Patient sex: F
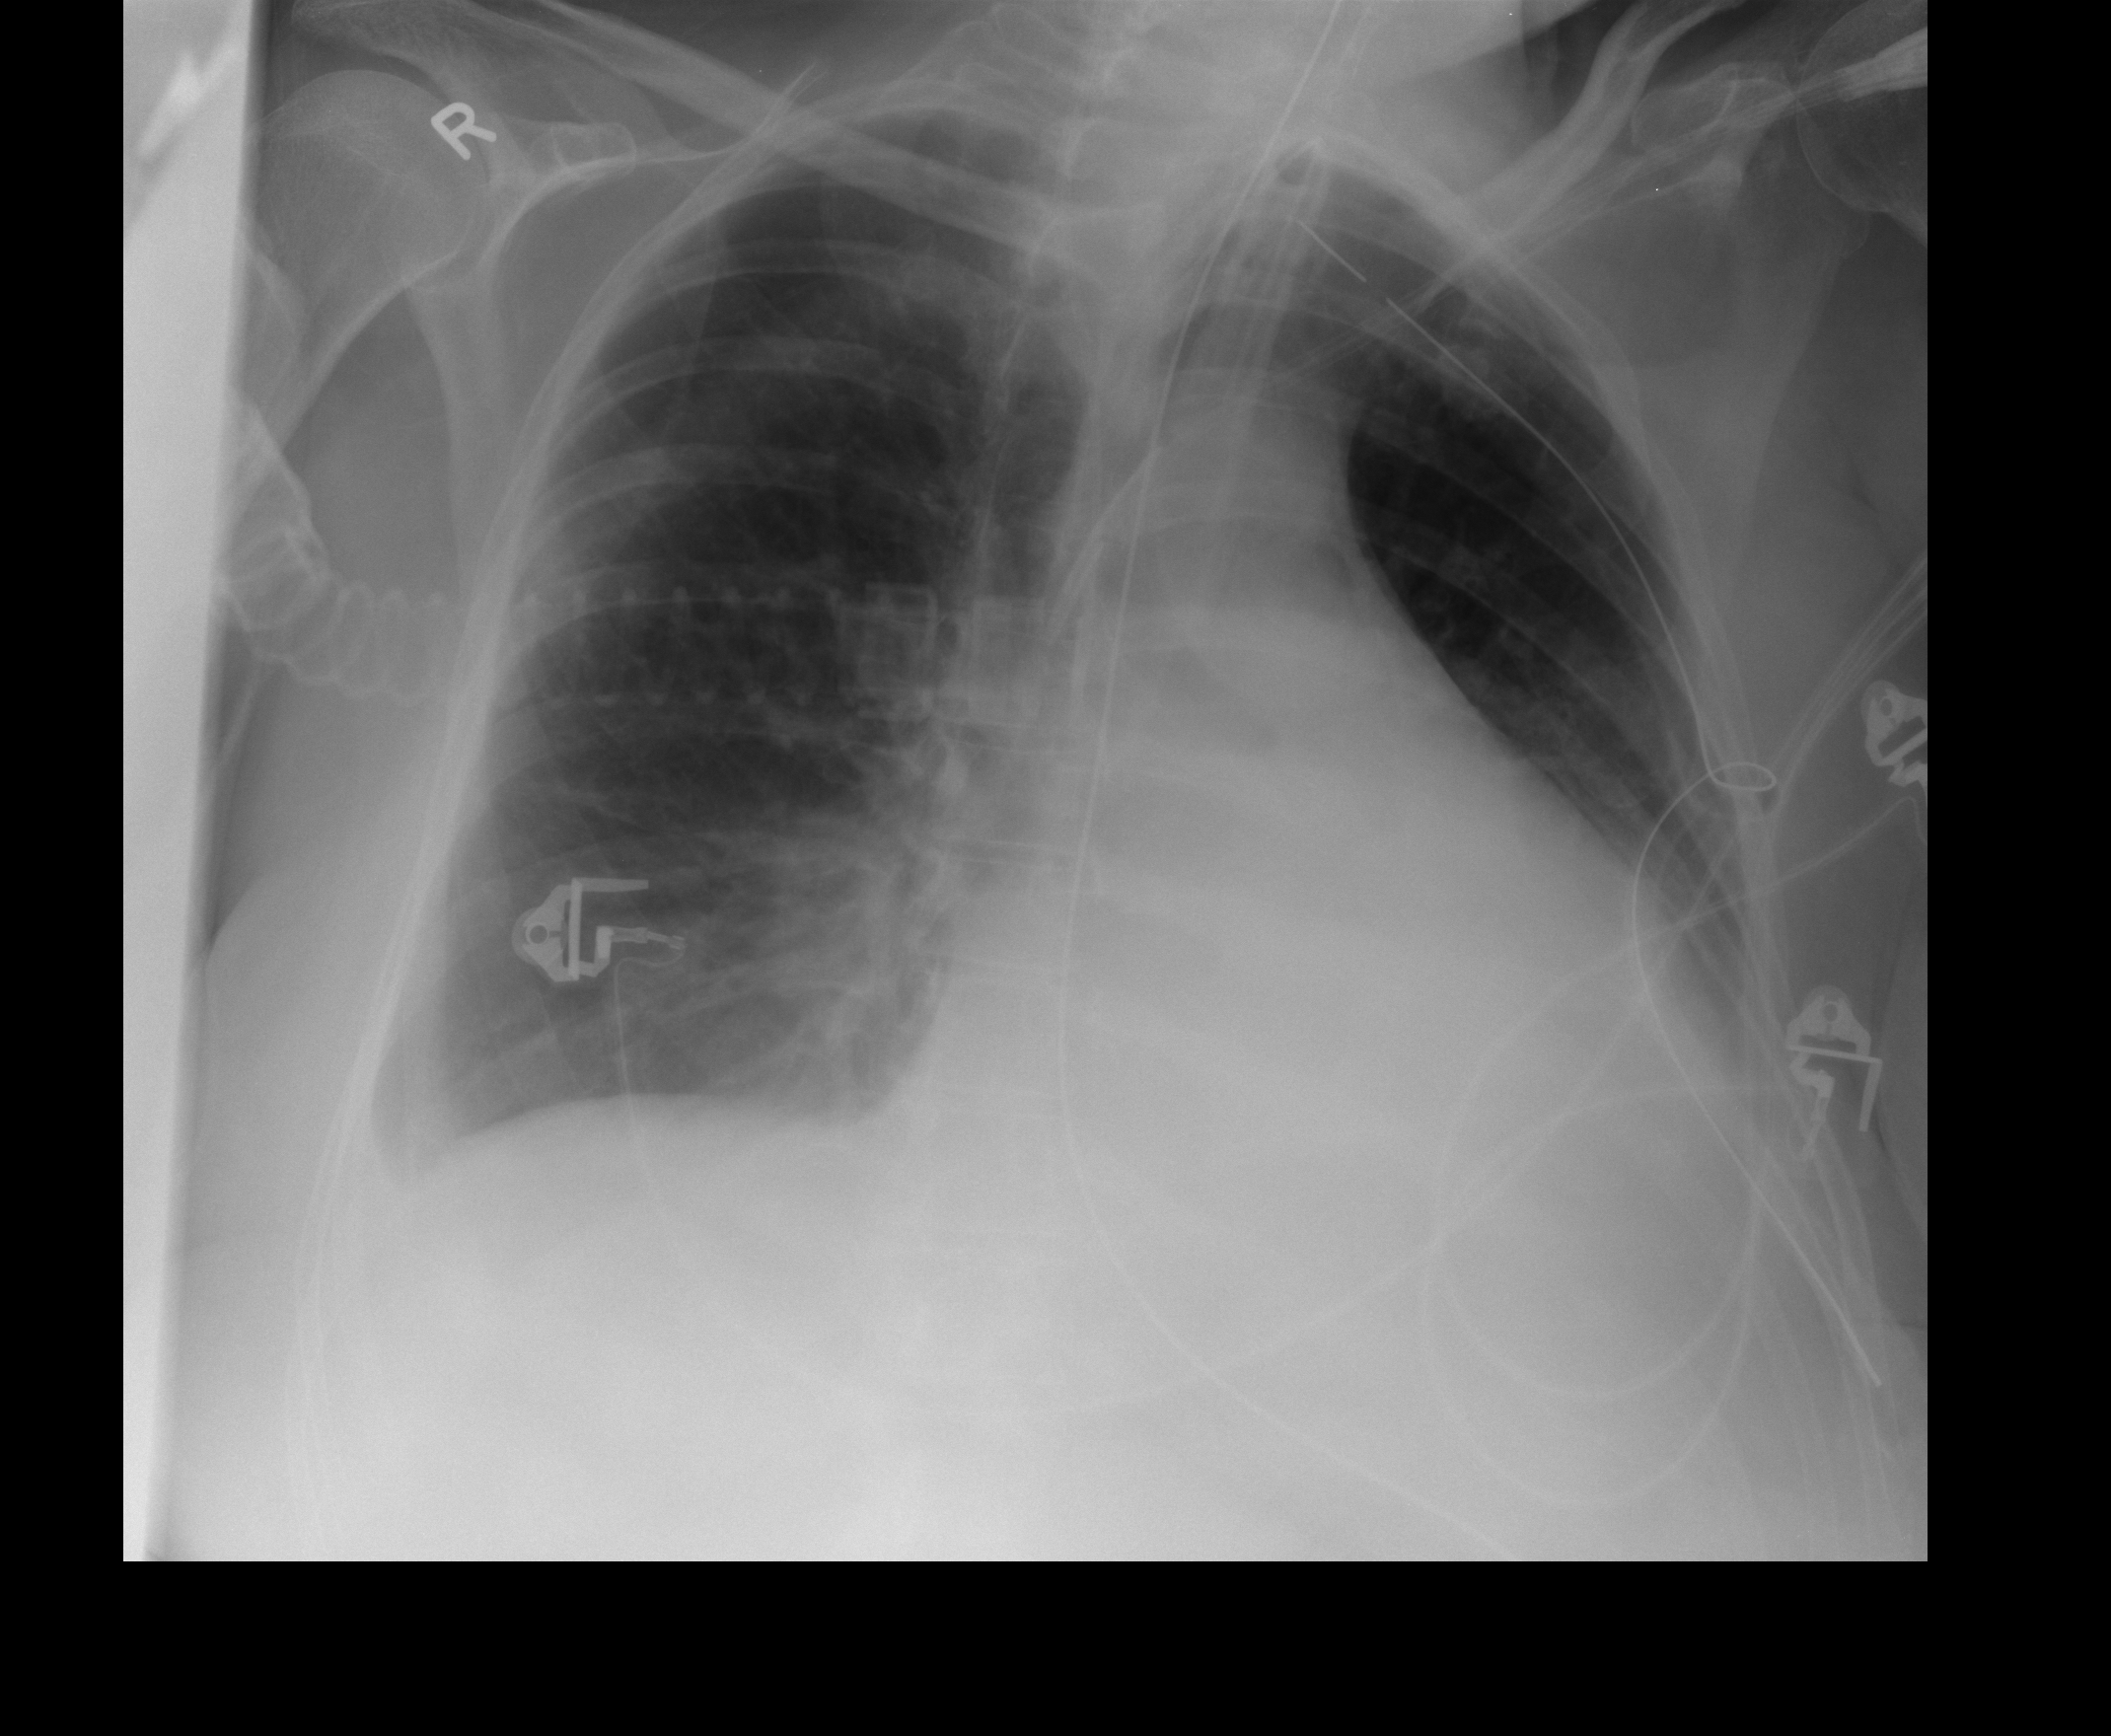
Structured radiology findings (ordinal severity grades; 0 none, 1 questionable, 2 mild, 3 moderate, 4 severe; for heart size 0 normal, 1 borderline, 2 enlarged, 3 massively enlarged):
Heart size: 3
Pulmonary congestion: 2
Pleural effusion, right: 1
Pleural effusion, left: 2
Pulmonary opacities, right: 0
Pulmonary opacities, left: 0
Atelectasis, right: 0
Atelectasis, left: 0